Interaction volume radius: 5 \u00c5
Interaction volume height: 30 \u00c5
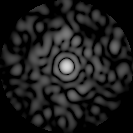
Disorder parameter: 0.8326